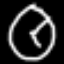
Label: clock